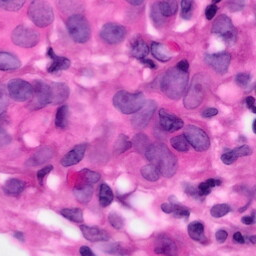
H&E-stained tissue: Pancreatic